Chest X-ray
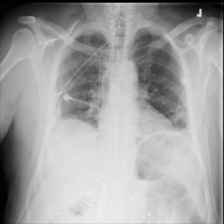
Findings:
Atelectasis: positive
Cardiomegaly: negative
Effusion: negative
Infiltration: negative
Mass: negative
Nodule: negative
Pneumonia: negative
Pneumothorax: negative
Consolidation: negative
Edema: negative
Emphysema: negative
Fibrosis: negative
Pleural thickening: negative
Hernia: negative